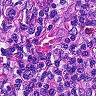
Metastatic tissue present: no